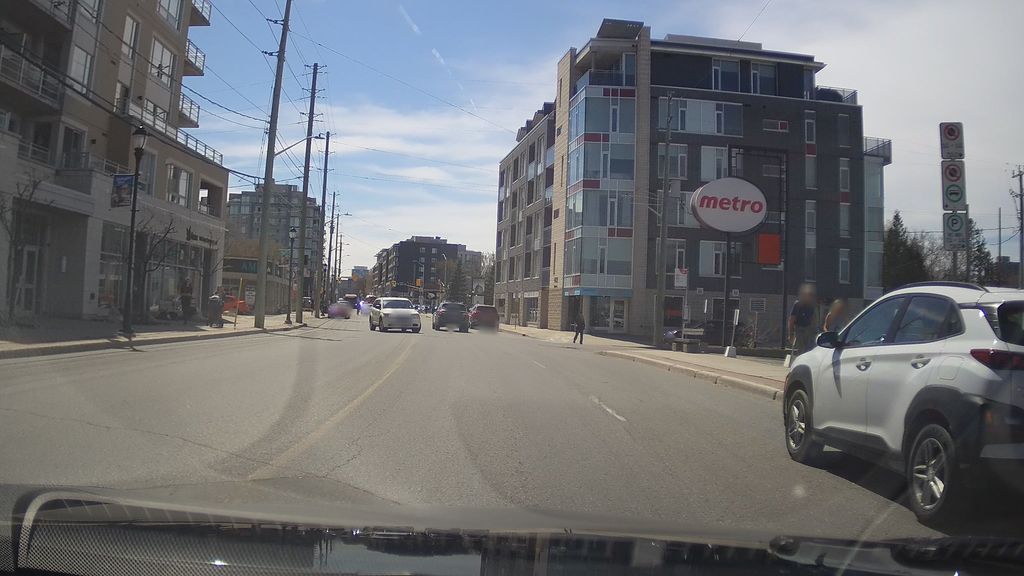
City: ottawa-gatineau